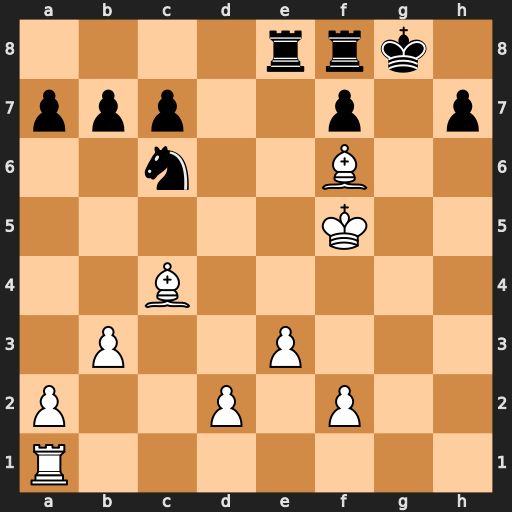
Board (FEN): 4rrk1/ppp2p1p/2n2B2/5K2/2B5/1P2P3/P2P1P2/R7
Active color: w
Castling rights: -
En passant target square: -
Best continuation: Rg1#